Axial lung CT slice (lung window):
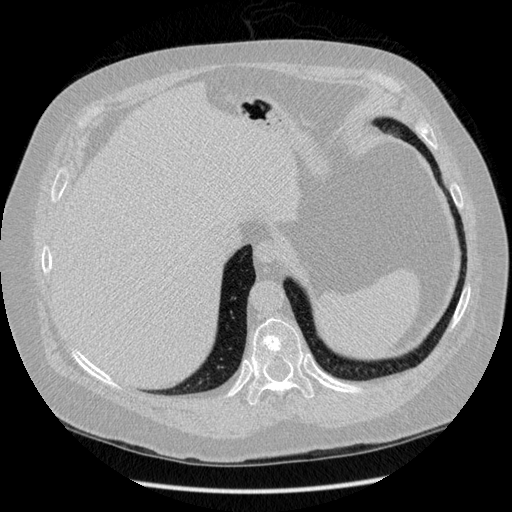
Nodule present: no